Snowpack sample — Snodgrass Mountain, Crested Butte, Colorado (2/4/25, 12:06 PM MST)
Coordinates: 38.923, -106.968
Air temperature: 35 °F
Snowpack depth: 80 cm
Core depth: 50 cm
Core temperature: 30.2 °F
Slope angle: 14°, slope face: 78°
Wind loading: low
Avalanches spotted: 0
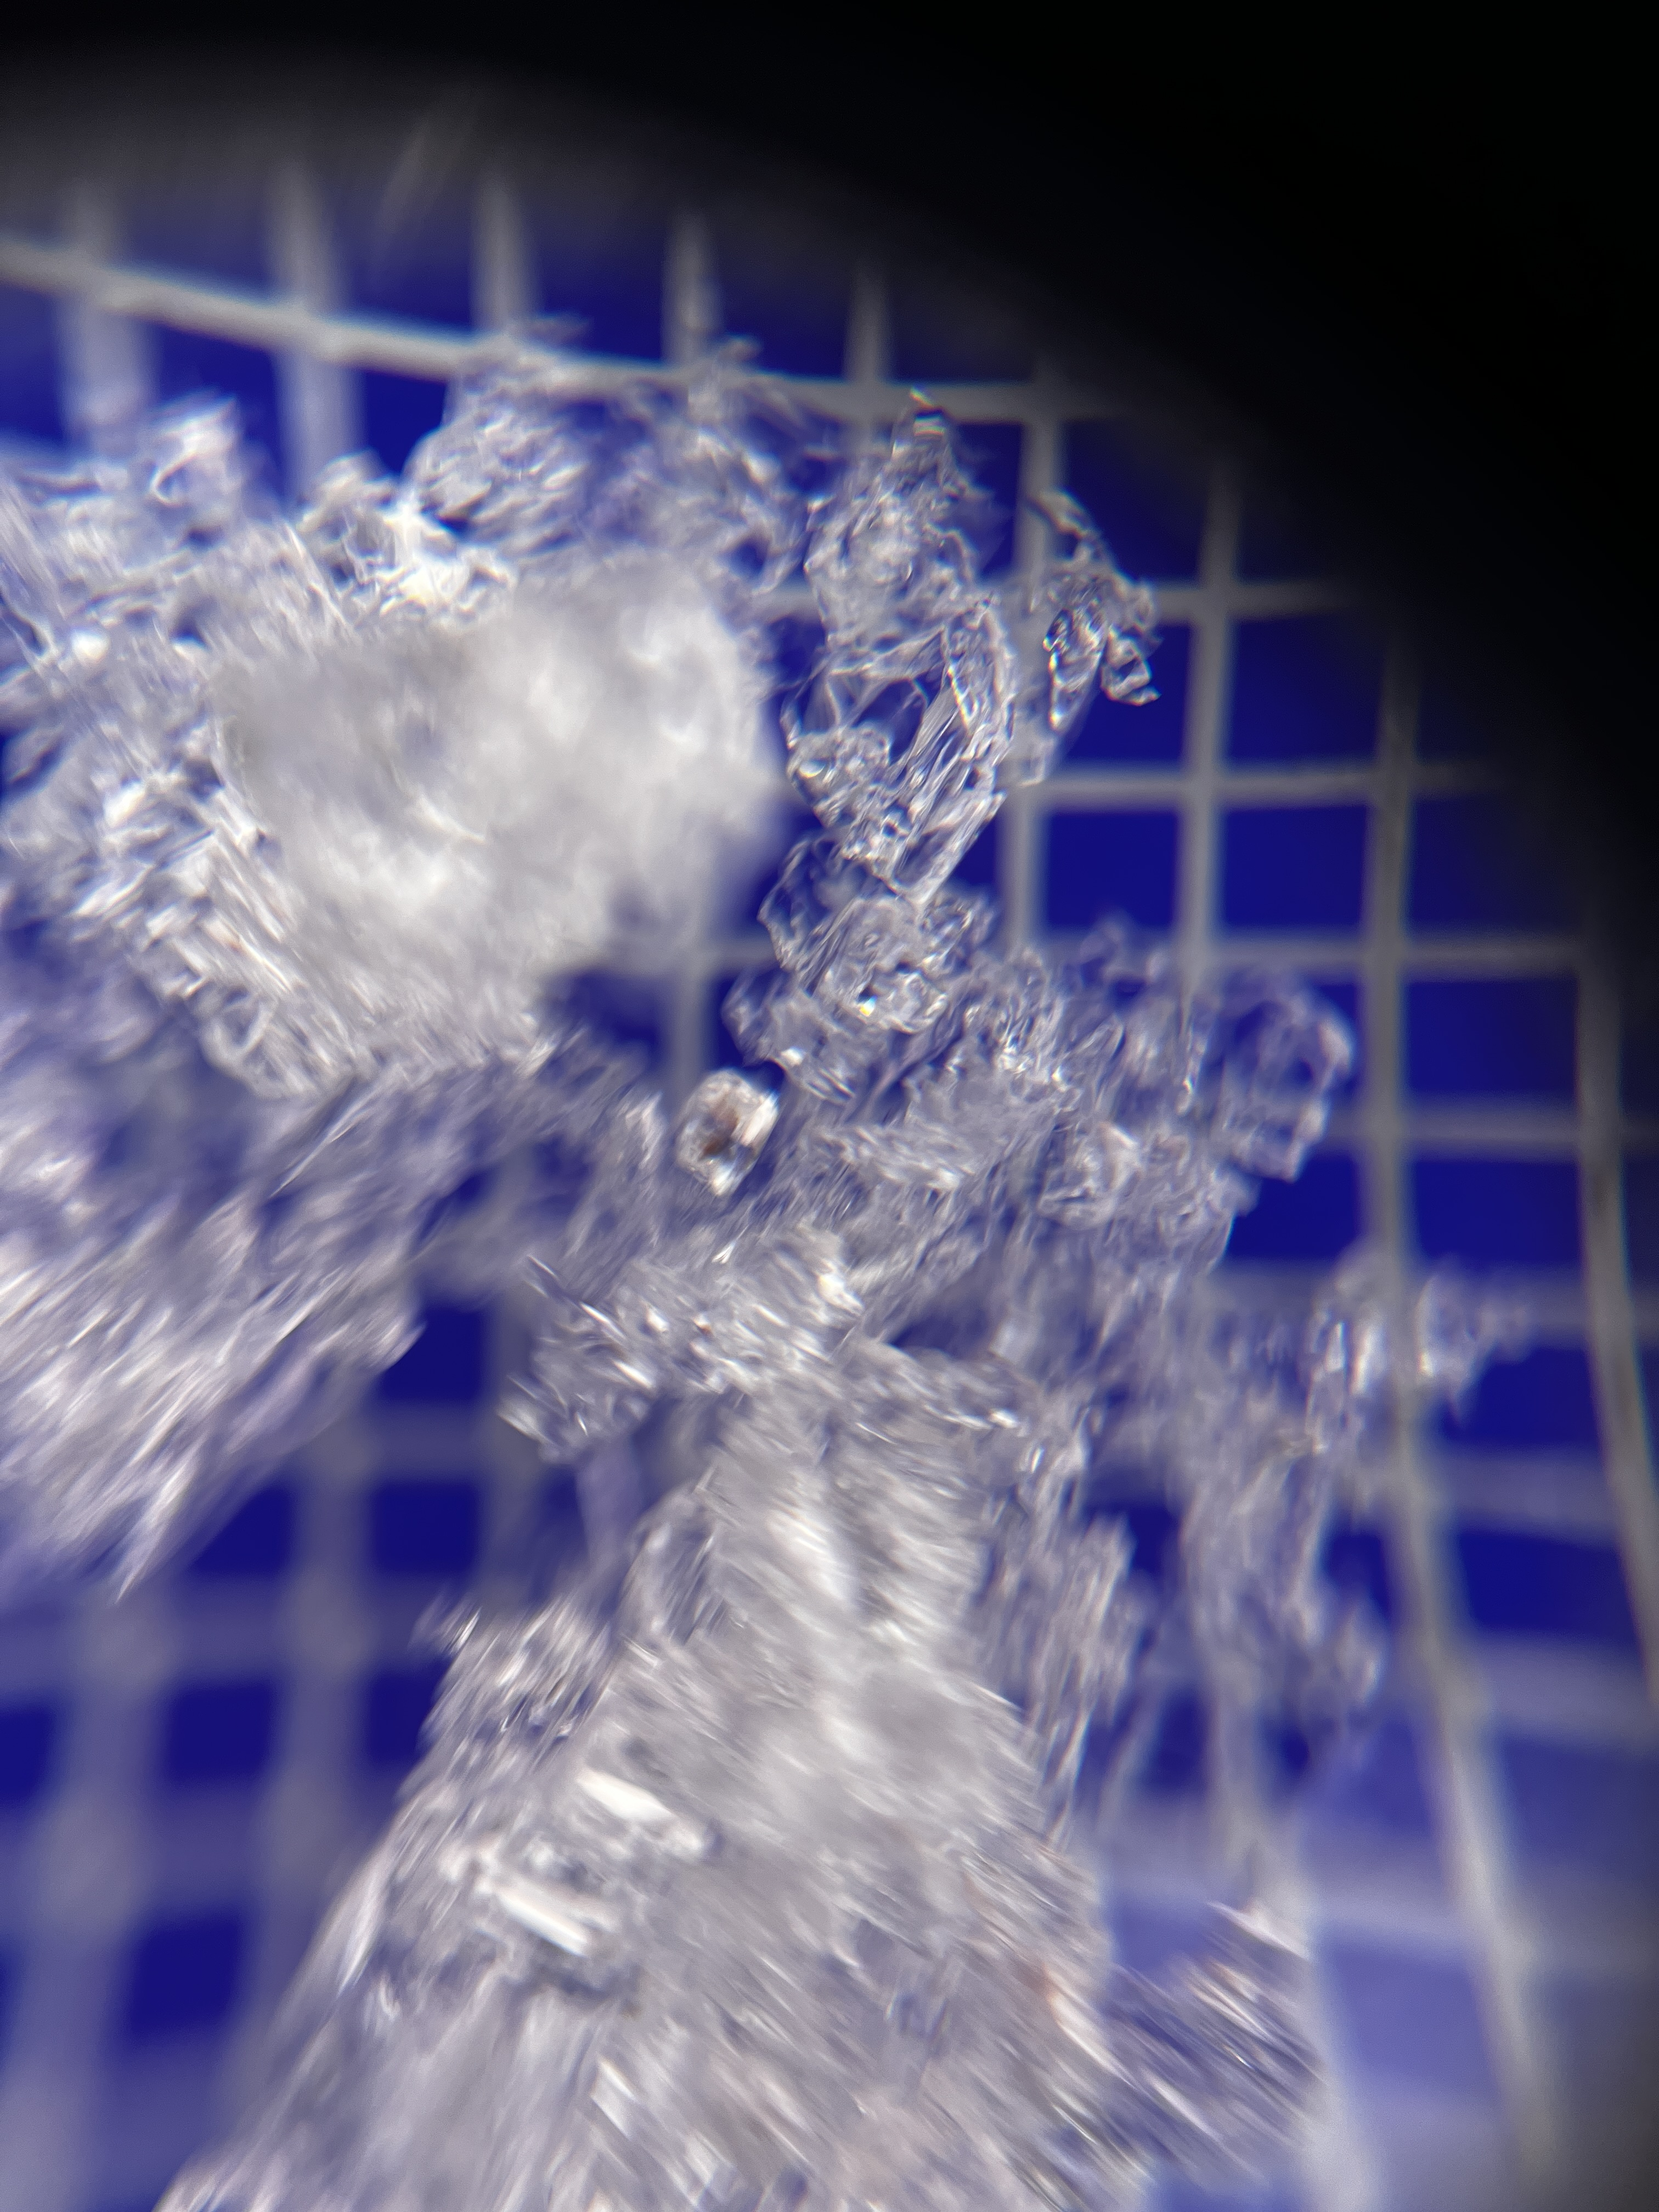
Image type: magnified_profile
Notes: No avalanches nearby, unusually warm weather for the last month reported by residents, Collected 25 yards from treeline